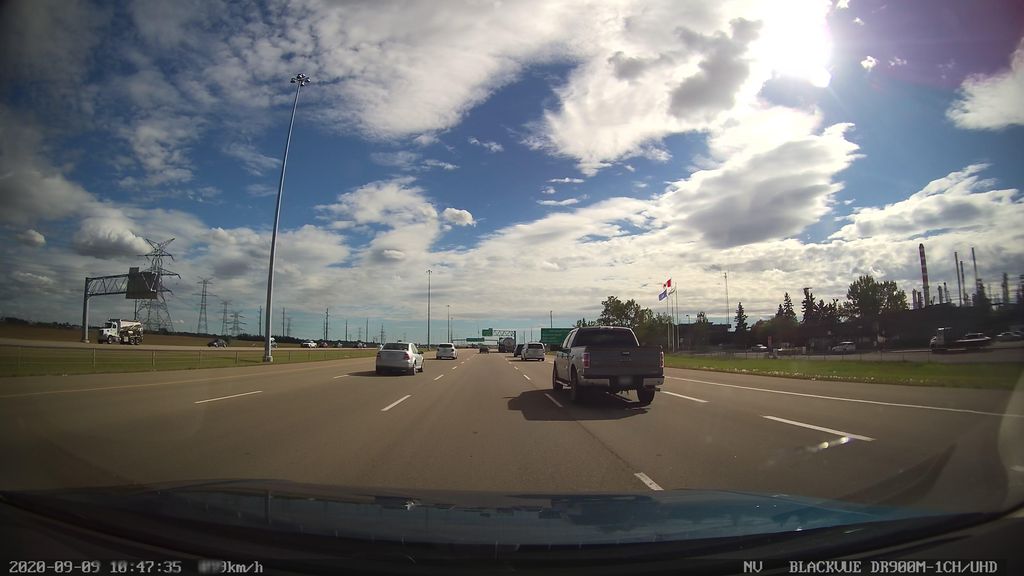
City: edmonton